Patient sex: F
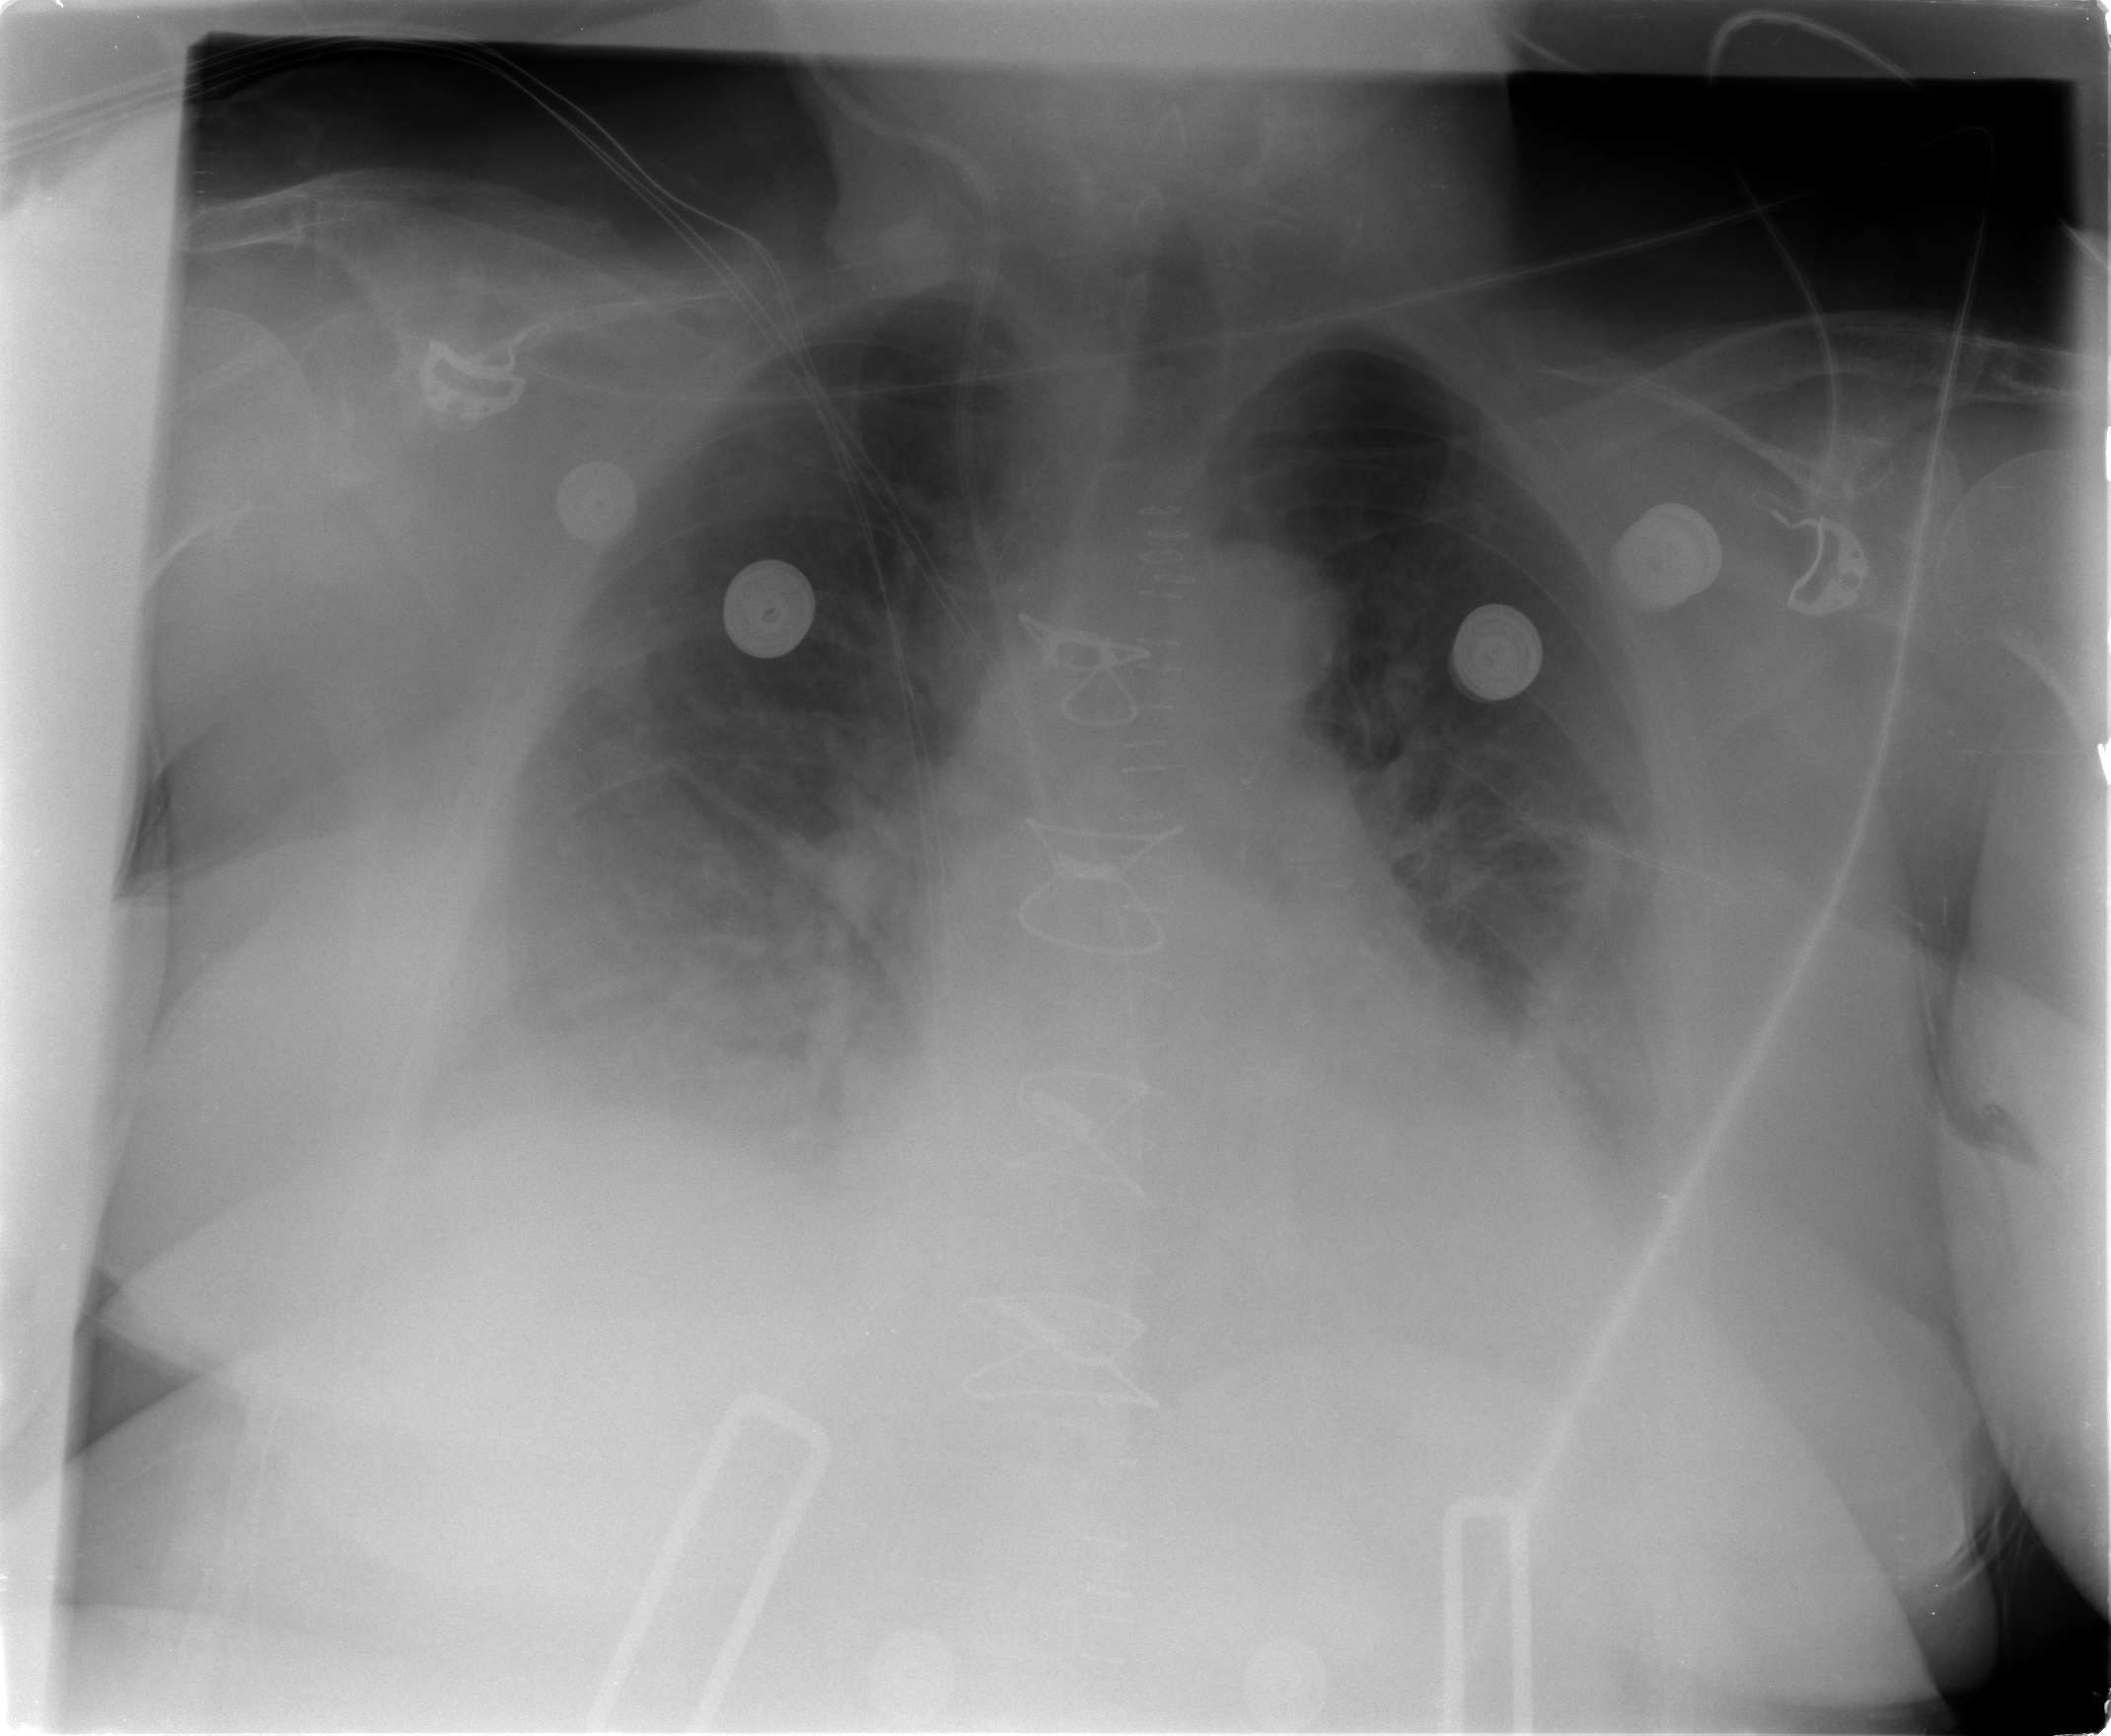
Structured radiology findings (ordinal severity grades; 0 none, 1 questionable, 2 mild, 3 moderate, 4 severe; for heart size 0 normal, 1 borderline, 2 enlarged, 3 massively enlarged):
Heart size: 2
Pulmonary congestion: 3
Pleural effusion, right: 2
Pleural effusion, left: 2
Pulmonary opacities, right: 2
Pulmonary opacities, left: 1
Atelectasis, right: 3
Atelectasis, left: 2